Interaction volume radius: 5 \u00c5
Interaction volume height: 15 \u00c5
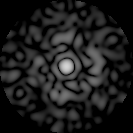
Disorder parameter: 0.8232